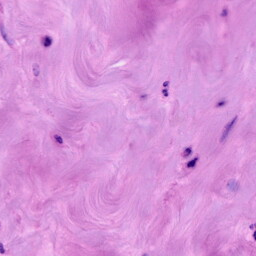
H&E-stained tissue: Breast